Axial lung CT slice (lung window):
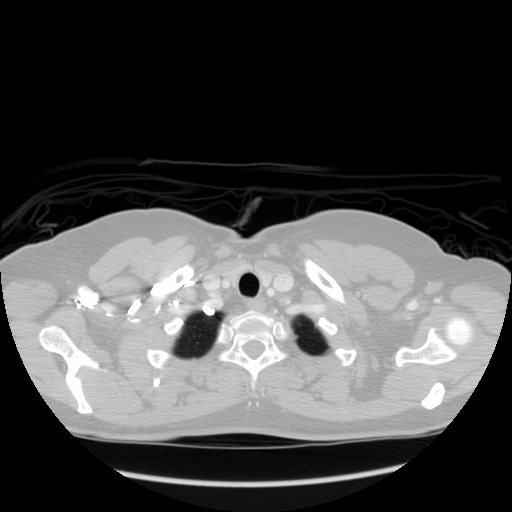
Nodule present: no